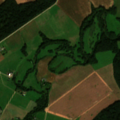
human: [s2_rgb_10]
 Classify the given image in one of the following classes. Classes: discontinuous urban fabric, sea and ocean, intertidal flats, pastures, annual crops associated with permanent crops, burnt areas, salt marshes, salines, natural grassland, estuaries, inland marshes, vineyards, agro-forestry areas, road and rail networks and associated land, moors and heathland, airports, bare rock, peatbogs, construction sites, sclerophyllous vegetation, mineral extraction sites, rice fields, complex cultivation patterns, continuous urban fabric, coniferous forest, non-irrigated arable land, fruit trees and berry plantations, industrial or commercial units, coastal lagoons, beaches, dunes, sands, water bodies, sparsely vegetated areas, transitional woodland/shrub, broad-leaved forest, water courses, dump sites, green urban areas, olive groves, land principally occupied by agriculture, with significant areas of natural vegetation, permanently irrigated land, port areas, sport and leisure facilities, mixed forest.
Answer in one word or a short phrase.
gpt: non-irrigated arable land, complex cultivation patterns, land principally occupied by agriculture, with significant areas of natural vegetation, coniferous forest